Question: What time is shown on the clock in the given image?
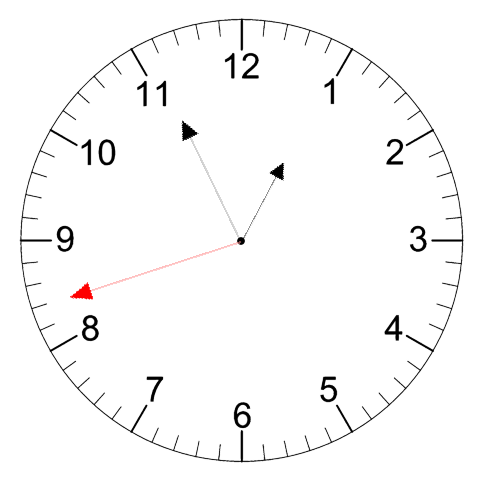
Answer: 12:55:42